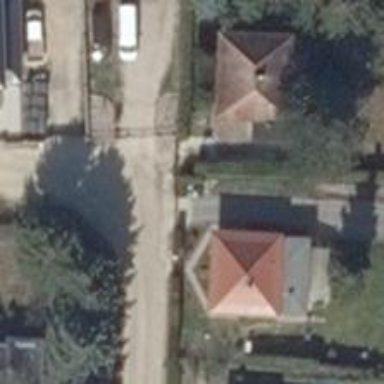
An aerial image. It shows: Driveway.